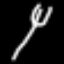
Label: fork